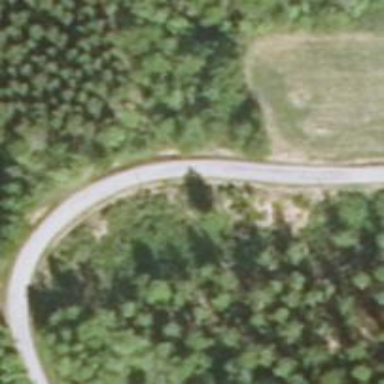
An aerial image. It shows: Unclassified road.